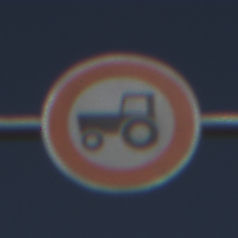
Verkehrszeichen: VerbotKraftfahrzeugeZuegeNichtSchneller25
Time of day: Midday
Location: Outdoor (Nature)
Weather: PartlyCloudy
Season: NotSpecified
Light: Natural